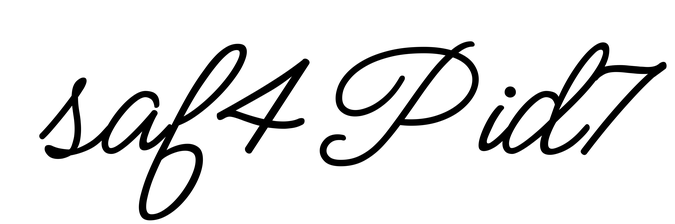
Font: MeowScript-Regular